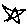
Label: star